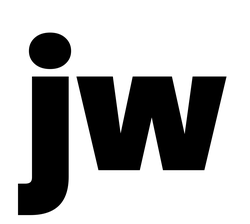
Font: Poppins-Black